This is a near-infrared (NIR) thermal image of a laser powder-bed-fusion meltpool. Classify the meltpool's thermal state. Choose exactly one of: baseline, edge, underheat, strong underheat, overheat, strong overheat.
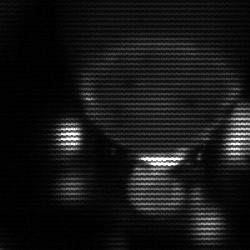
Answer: edge